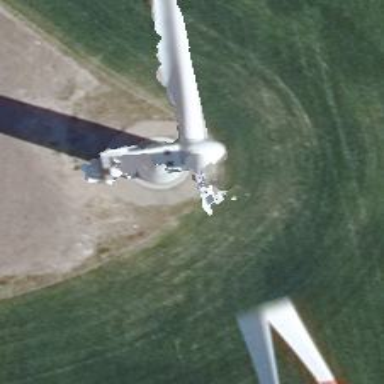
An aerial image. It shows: Wind generator powered by Vestas horizontal axis wind turbine.